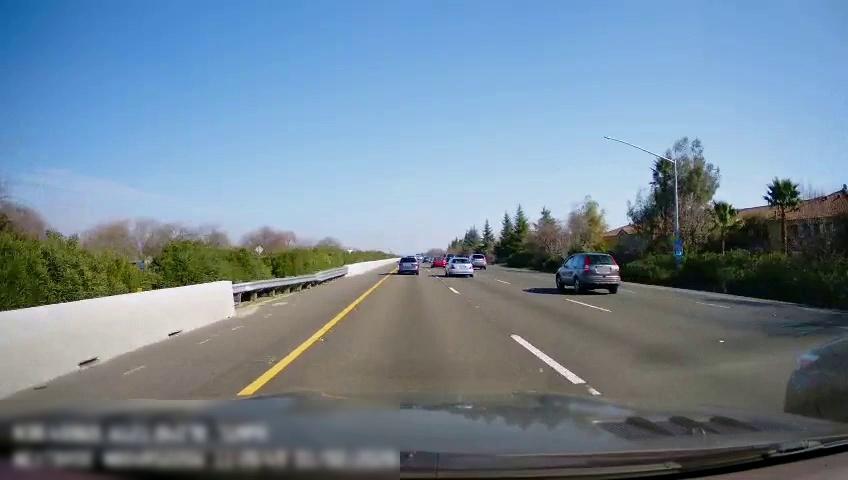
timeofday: Day
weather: Sunny
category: Drivable Space
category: Vehicles | SUV
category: Vehicles | SUV
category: Vehicles | Car
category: Vehicles | Car
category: Vehicles | SUV
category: Vehicles | SUV
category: Vehicles | Car
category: Lanes | Current Lane
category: Lanes | Current Lane
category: Lanes | Alternate Lane
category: Lanes | Alternate Lane